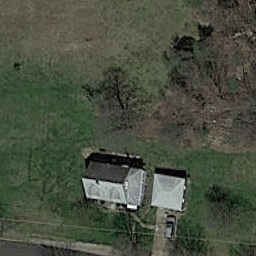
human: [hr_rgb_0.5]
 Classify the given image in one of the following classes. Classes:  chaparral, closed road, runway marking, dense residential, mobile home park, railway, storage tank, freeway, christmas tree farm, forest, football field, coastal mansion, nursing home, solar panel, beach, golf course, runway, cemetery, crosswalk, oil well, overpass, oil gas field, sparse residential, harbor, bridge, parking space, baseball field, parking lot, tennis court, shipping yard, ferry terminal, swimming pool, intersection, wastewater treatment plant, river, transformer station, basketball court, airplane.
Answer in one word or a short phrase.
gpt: sparse residential